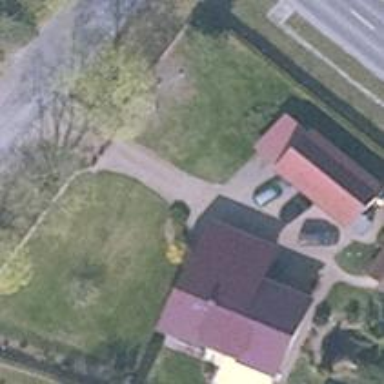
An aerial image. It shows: Driveway.